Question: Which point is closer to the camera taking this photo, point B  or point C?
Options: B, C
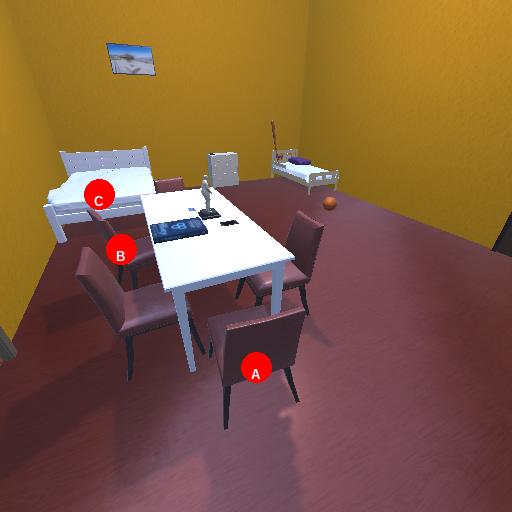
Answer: B